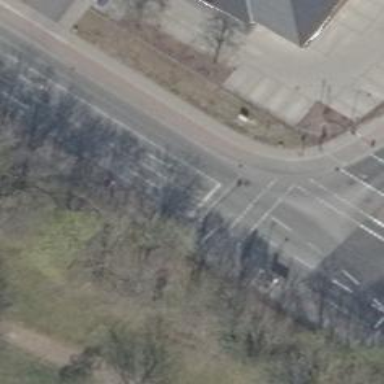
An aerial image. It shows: Road with traffic signals at the crossing.